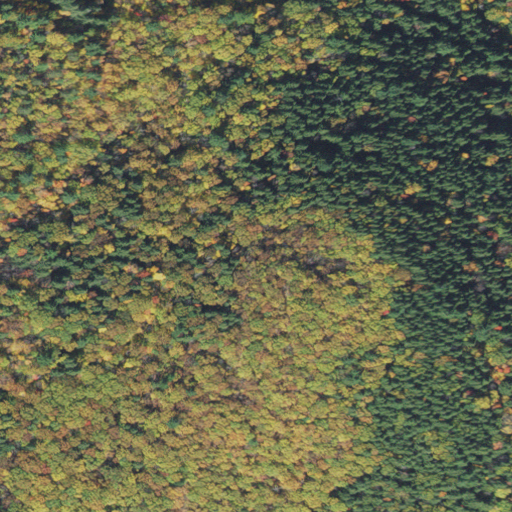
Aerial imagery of mountain in Vermont named Bryant Mountain containing deciduous forest, evergreen forest, and mixed forest